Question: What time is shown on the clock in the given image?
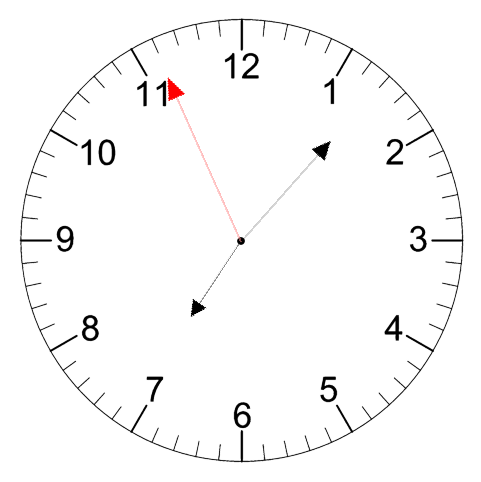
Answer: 07:06:56